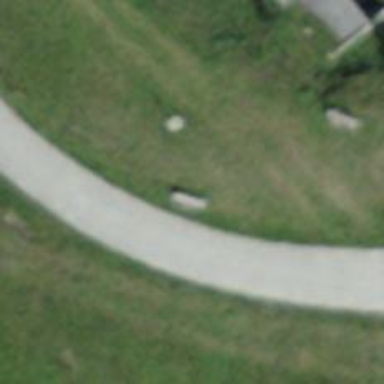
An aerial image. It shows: Bench.